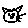
Label: cat